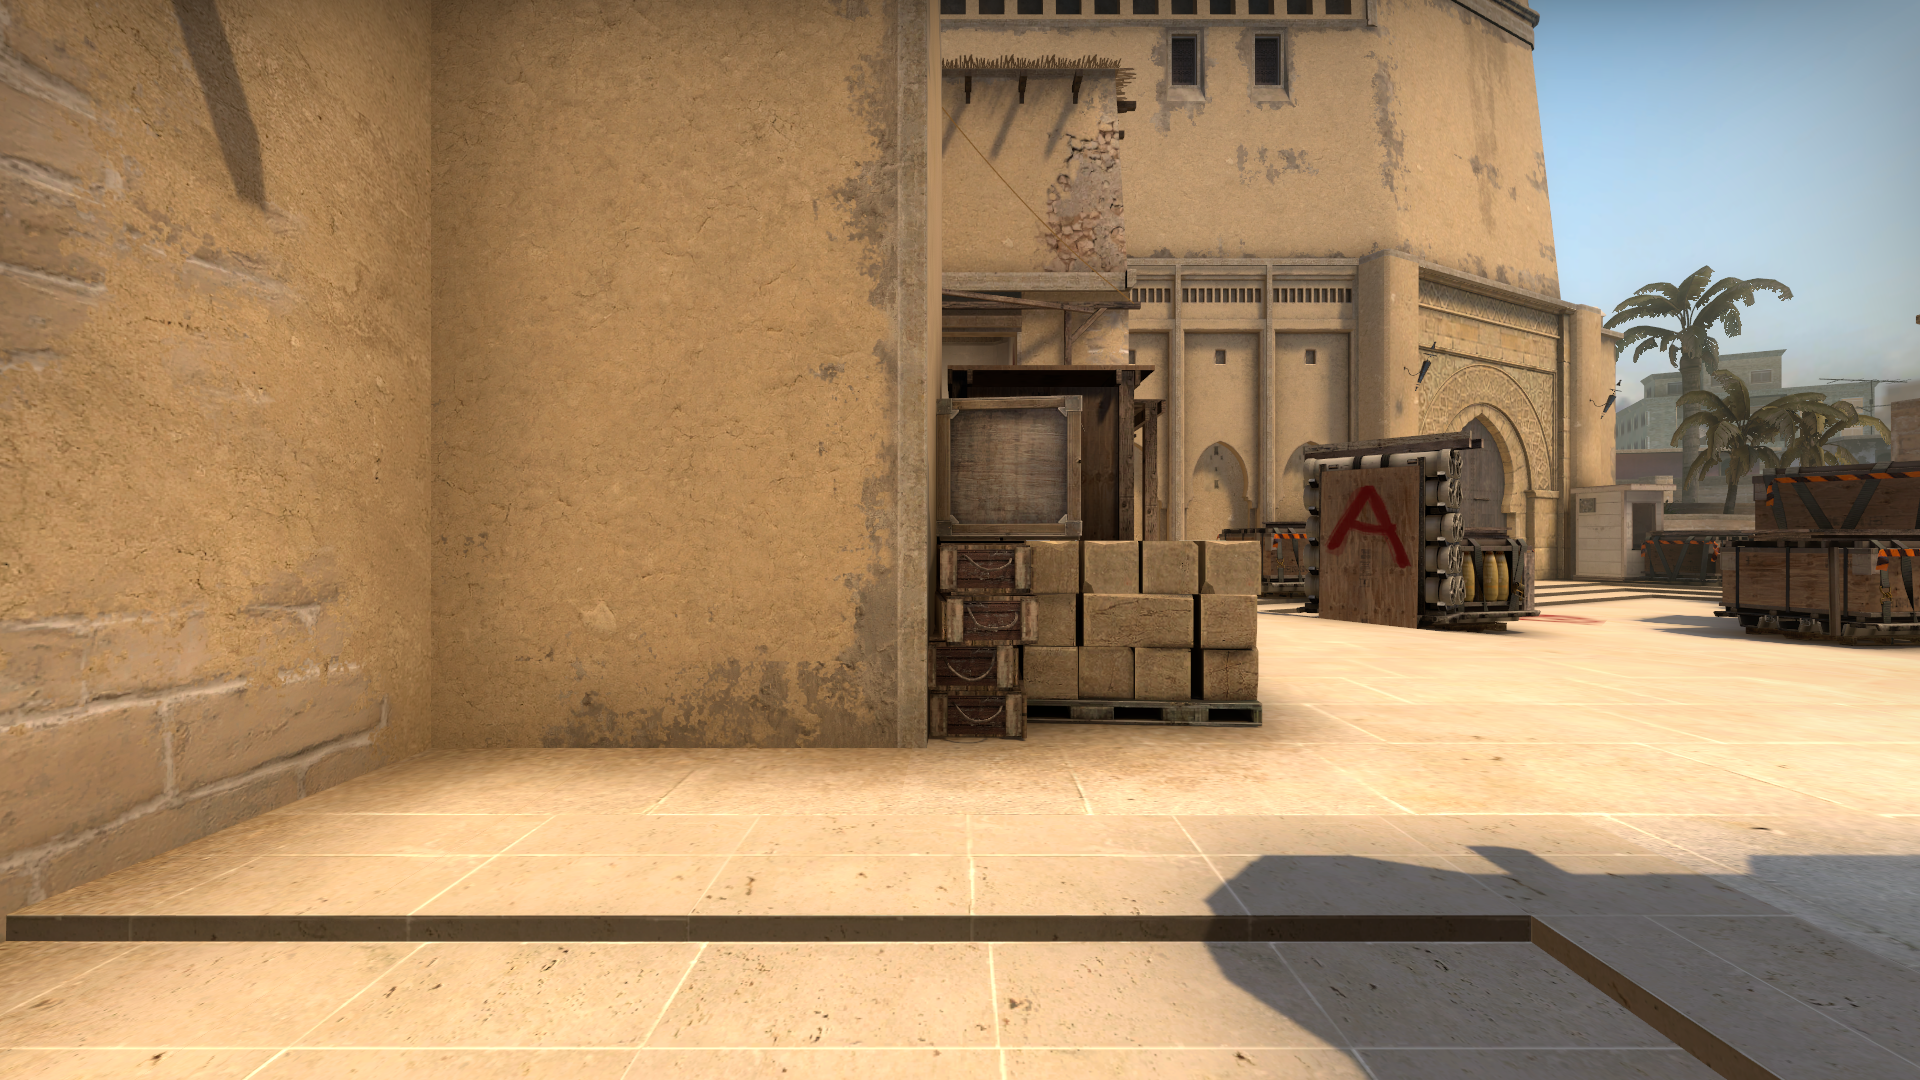
Map: de_mirage